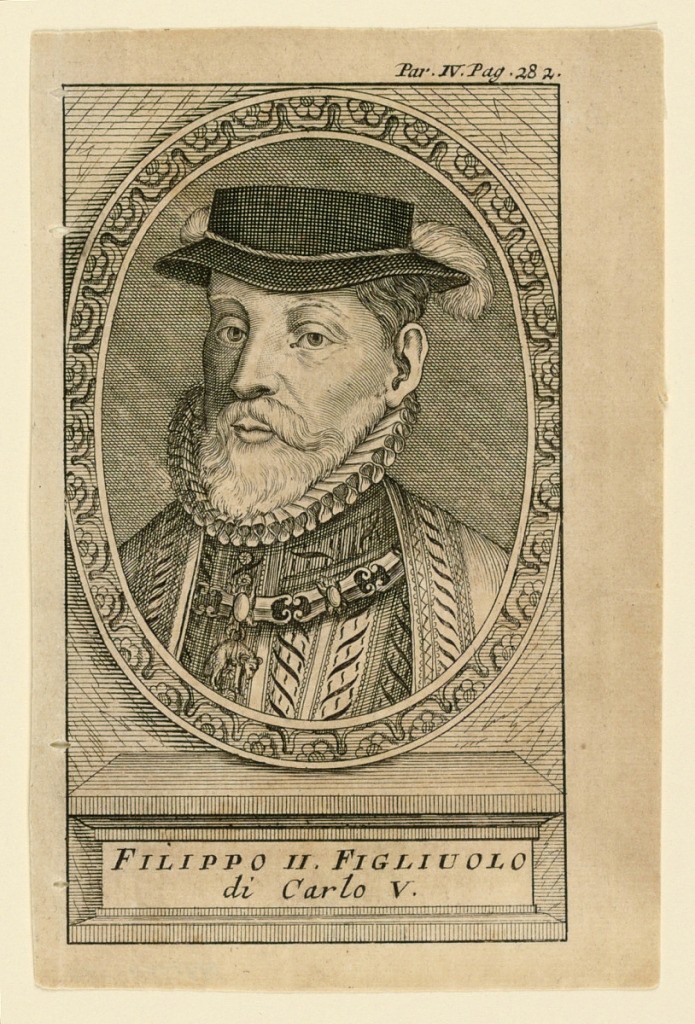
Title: Portrait of Phillip II of Spain (1527-1798)
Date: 1725-1750
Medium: Engraving on paper
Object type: Print
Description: Bust-length portrait of the elderly king, slightly turned to left. The king wears a hat with a small rim and decorated with a feather. The portrait enclosed in an oval frame is placed on an isncribed pedestal. Illustration from a book.